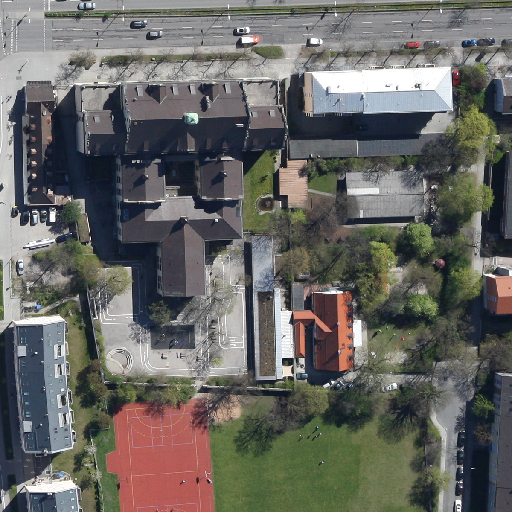
Referring expression: vehicle in the parking area